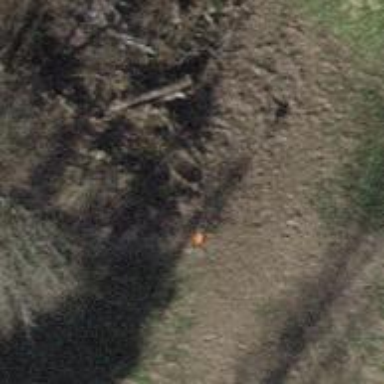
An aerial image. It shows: Aerial marker.